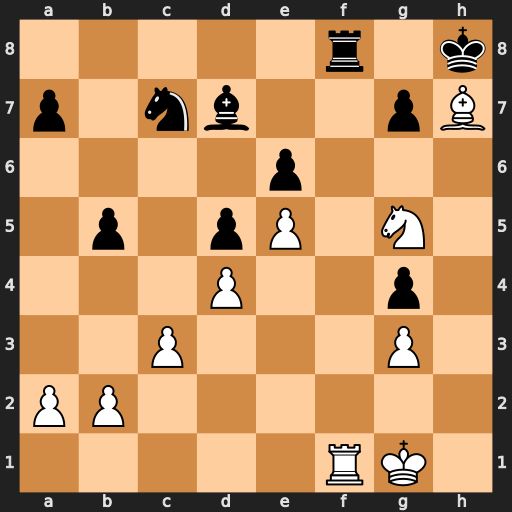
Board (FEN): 5r1k/p1nb2pB/4p3/1p1pP1N1/3P2p1/2P3P1/PP6/5RK1
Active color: w
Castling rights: -
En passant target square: -
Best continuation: Rxf8#